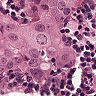
Metastatic tissue present: yes